Field crop: tomato
Growth stage: 1
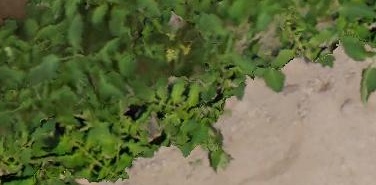
Species: tomato